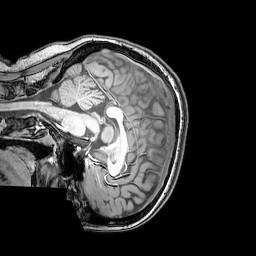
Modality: T1w
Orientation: sagittal
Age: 20
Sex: female
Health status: healthy
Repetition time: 0.081 s
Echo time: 0.037 s